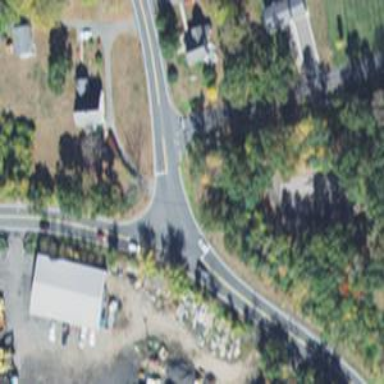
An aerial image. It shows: Road with stop sign.